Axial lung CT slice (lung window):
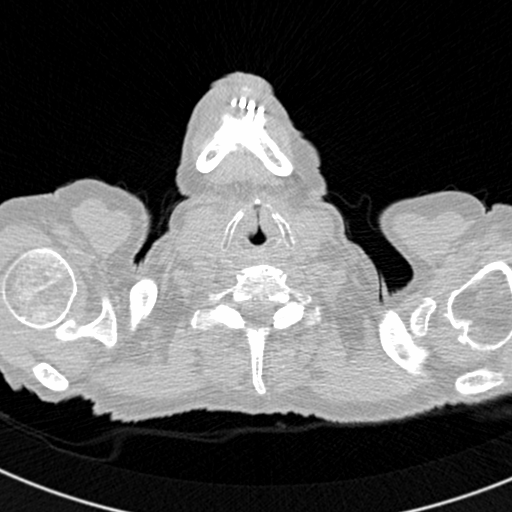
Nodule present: no